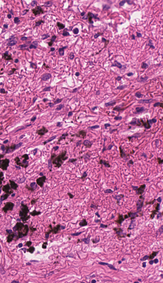
Tumor epithelial tissue: no
Tumor-associated stroma tissue: yes
Normal tissue: no